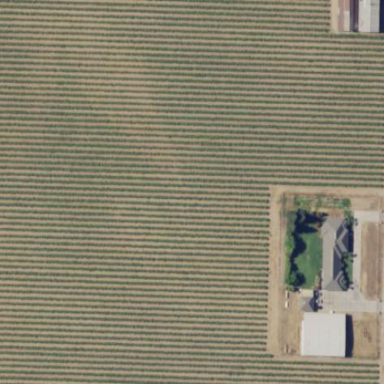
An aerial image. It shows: Beautiful vineyard in the countryside.